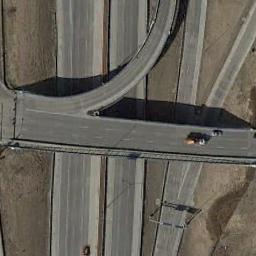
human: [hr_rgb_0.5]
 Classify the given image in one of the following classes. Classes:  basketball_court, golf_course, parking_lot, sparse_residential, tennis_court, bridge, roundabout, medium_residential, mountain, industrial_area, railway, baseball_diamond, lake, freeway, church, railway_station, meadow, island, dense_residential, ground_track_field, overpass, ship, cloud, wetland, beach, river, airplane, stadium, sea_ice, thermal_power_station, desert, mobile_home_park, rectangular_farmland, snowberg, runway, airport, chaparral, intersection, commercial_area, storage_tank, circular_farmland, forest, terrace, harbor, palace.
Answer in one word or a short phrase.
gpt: overpass